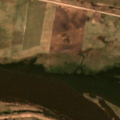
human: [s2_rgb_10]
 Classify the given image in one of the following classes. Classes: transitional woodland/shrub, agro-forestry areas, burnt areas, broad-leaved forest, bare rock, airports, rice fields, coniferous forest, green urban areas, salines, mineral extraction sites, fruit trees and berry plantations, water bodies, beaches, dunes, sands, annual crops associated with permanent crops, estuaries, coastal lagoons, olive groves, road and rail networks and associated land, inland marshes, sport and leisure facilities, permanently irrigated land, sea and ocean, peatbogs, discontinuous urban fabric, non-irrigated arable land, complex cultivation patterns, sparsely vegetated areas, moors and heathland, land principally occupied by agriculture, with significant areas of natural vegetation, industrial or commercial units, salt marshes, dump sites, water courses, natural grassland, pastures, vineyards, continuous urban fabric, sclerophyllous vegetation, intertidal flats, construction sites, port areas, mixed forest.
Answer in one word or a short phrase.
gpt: non-irrigated arable land, pastures, transitional woodland/shrub, water courses